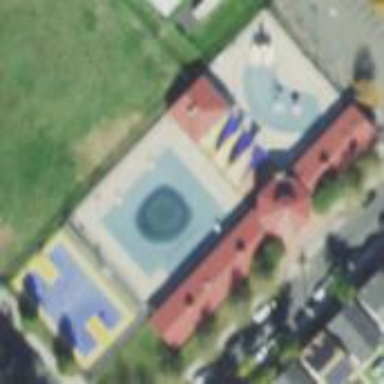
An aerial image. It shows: Sports centre focused on swimming activities.